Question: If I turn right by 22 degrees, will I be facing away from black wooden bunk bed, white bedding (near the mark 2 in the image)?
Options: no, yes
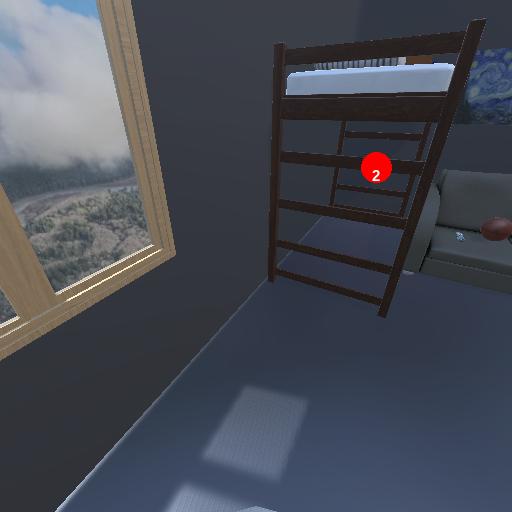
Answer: no